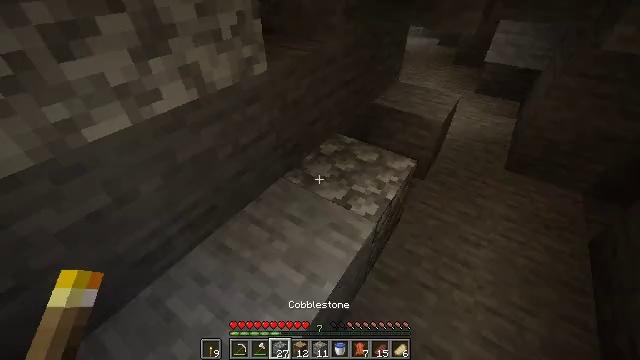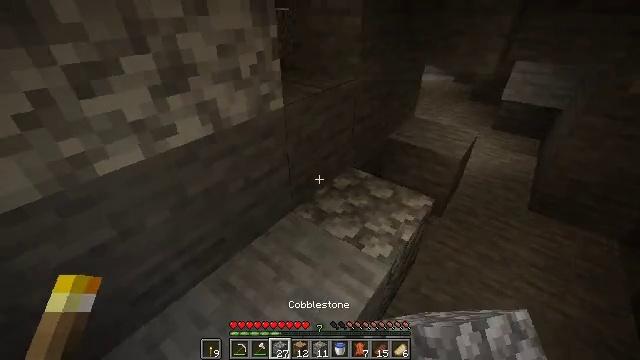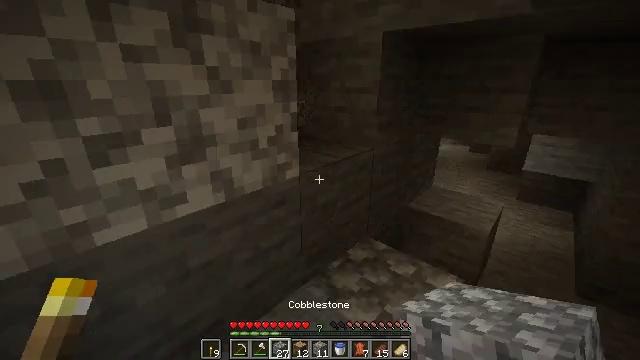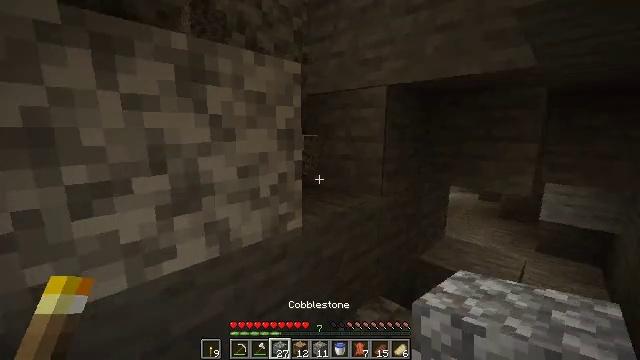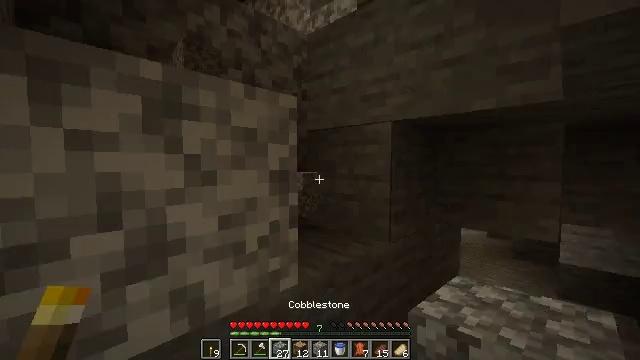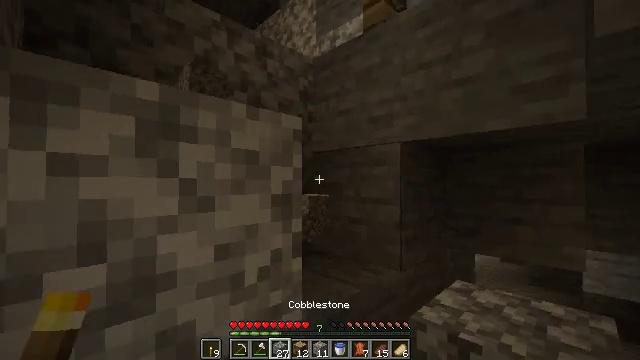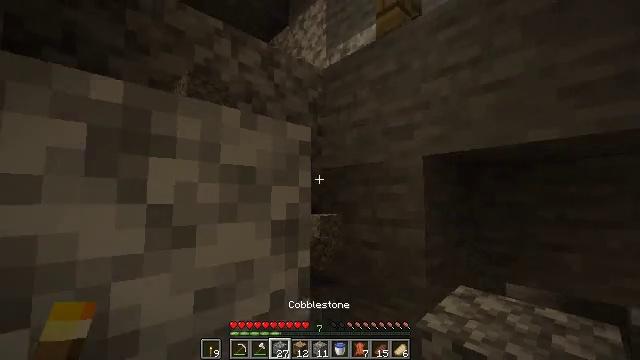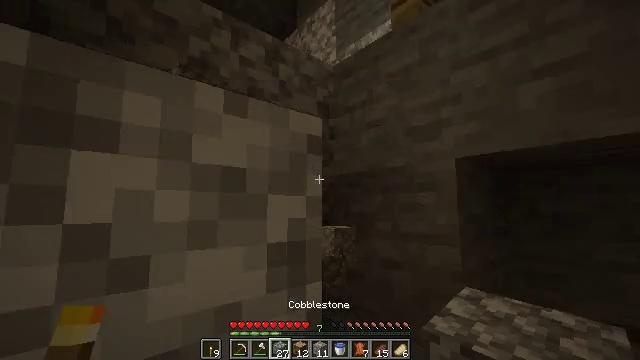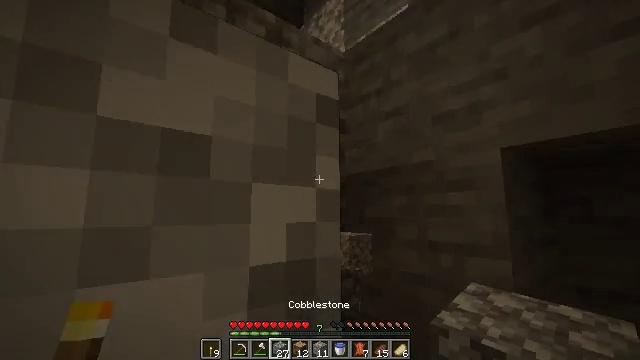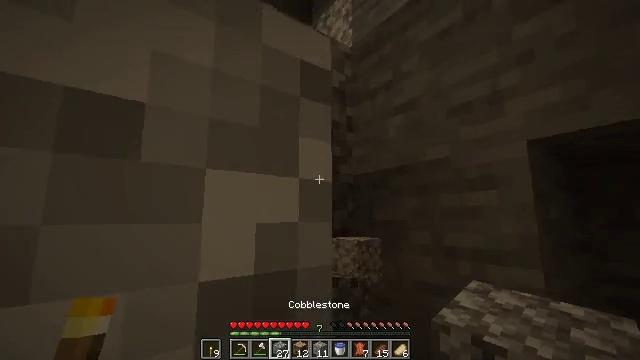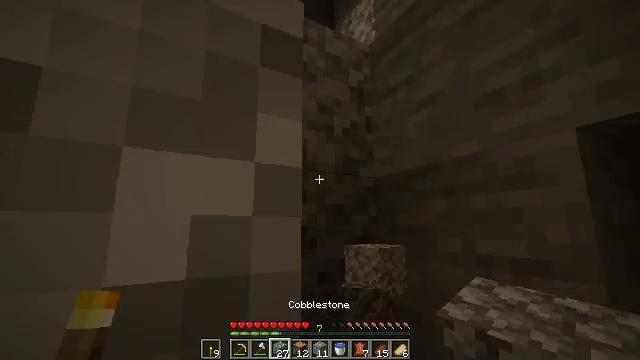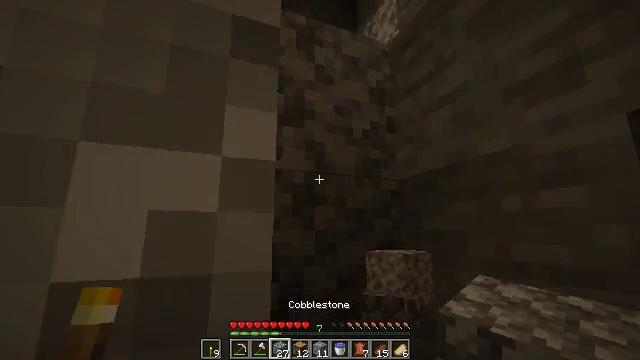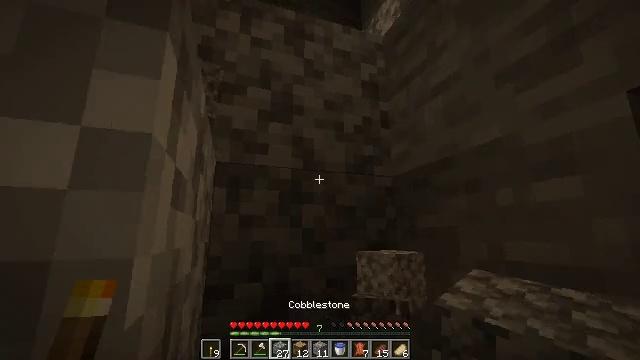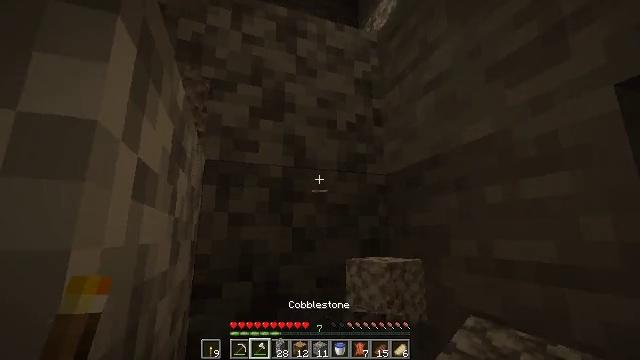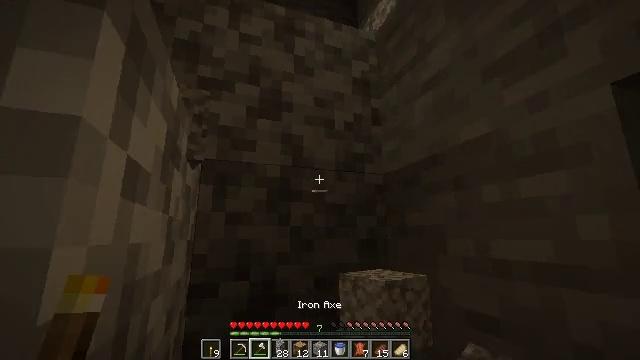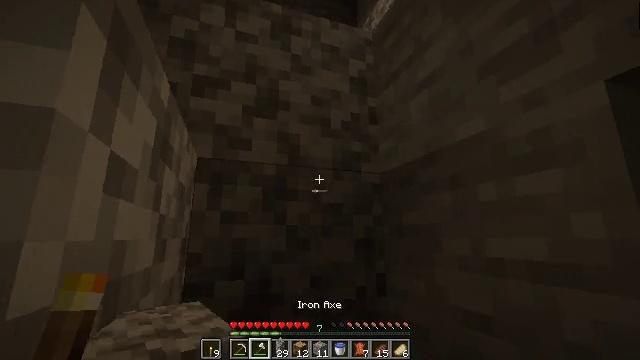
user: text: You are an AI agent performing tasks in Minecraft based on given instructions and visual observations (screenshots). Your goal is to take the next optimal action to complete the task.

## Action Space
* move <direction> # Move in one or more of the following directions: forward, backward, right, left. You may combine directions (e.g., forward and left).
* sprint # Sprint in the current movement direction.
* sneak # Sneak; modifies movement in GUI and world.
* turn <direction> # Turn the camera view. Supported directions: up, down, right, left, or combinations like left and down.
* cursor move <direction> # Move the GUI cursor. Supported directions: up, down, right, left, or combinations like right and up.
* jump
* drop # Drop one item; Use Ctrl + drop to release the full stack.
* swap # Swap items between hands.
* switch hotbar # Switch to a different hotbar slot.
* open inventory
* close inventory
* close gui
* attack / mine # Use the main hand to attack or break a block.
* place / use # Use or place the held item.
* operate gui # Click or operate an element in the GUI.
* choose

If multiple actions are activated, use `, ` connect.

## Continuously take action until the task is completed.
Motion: motion action
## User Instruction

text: Collect diorite
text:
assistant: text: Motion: move forward, turn left and up
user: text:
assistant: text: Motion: move forward, turn left and up
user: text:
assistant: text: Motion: move forward, turn left and up
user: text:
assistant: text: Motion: move forward, turn up
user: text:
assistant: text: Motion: move forward, turn left and up
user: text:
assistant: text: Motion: move forward, turn left and up
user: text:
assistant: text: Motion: move forward, turn left and up
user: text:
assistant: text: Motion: move forward, turn left and up
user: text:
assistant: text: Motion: move forward, turn left
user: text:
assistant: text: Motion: move forward, turn left and up
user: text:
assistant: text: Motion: move forward, turn left and up
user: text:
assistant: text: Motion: turn left
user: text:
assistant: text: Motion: switch to hotbar 2
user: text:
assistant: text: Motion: switch to hotbar 2
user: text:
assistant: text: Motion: switch to hotbar 2
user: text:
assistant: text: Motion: switch to hotbar 2
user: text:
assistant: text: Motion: no_op
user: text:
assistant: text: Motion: no_op
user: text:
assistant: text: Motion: no_op
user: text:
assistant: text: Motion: no_op
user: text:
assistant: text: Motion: no_op
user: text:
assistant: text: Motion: no_op
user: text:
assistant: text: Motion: no_op
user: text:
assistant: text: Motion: switch to hotbar 1
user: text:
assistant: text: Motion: turn up, switch to hotbar 1
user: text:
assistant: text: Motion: switch to hotbar 1
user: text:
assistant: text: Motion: attack / mine
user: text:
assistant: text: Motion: attack / mine
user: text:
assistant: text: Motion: attack / mine
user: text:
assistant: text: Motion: turn up, attack / mine